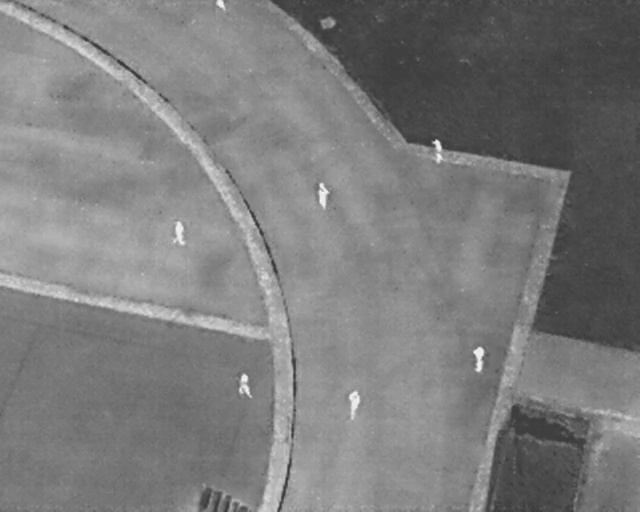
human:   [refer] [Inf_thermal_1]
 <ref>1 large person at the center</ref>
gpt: <box>[[48, 36, 52, 39, 173]]</box>

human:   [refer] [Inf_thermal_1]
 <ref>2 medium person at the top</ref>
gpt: <box>[[33, 0, 35, 2, 2], [66, 28, 70, 30, 2]]</box>

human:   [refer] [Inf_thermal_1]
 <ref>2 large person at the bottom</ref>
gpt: <box>[[35, 73, 40, 76, 2], [52, 77, 57, 80, 2]]</box>